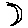
Label: moon